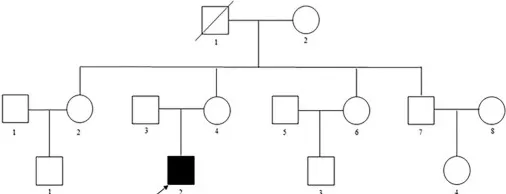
(B) Pedigree of the family showing clinically and genetically affected members (black squares).
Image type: electrography (ekg)